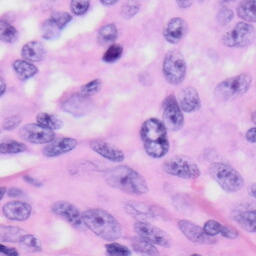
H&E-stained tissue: Skin